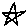
Label: star